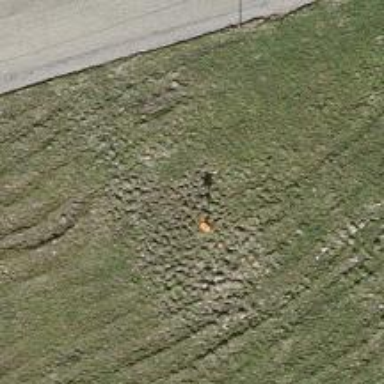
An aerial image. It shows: Pole with roof-covered pipeline marker.